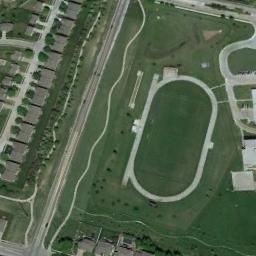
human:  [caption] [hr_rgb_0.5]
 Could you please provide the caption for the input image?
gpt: The track and field is built on the lawn, A road away from the residential area, And there is a lot of vegetation around it .

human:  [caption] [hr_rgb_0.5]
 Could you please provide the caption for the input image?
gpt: The ground track field is surrounded by grass .

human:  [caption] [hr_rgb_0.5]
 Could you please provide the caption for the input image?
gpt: There is a big track and field on the green field .

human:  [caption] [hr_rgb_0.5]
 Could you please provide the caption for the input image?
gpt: The ground track field is on a lawn and lots of houses arranged neatly are next to the ground track field .

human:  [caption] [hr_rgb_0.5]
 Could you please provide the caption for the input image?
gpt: There are green lawns around the ground track field with a white track .